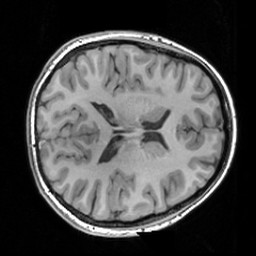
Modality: T1w
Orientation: axial
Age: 23
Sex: female
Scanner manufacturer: siemens
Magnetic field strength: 3 T
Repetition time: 1.63 s
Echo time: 0.00311 s